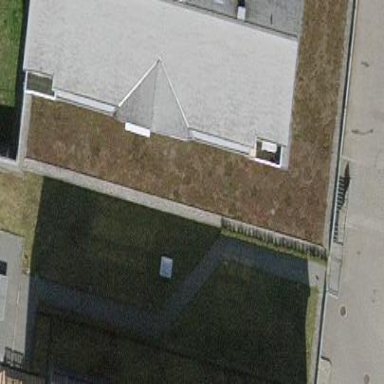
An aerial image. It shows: View of roof of building.